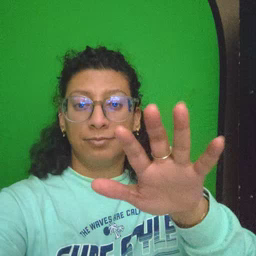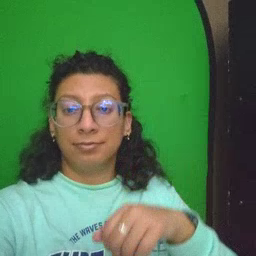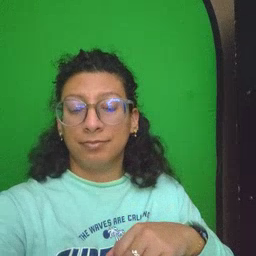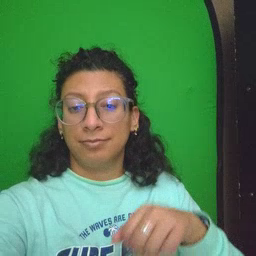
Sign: that